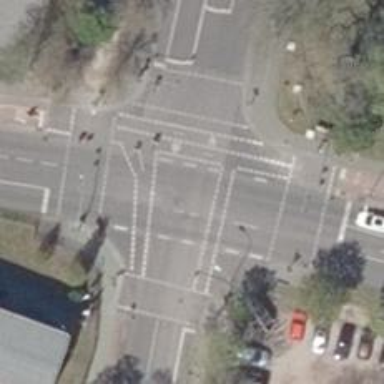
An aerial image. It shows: Road with traffic signals.